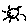
Label: sun